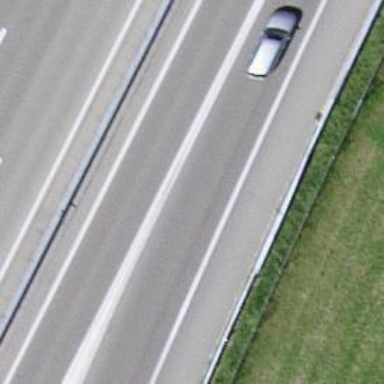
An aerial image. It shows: Asphalt motorway.